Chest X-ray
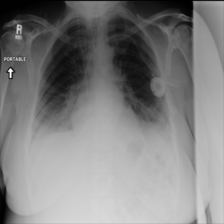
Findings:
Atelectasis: positive
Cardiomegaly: negative
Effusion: negative
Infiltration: positive
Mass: negative
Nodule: negative
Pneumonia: negative
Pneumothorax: negative
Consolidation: negative
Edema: negative
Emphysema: negative
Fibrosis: negative
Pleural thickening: negative
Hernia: negative